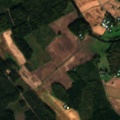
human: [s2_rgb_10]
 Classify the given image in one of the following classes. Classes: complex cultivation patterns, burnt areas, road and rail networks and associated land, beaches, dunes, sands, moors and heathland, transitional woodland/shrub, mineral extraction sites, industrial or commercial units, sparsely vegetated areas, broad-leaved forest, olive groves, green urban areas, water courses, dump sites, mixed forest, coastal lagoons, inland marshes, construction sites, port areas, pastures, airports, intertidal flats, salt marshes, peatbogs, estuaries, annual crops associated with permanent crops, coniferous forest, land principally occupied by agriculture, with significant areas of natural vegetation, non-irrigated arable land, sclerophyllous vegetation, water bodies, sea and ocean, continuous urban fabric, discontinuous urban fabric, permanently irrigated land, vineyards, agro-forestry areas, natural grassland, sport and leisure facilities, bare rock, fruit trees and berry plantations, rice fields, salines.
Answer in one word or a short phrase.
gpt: non-irrigated arable land, land principally occupied by agriculture, with significant areas of natural vegetation, coniferous forest, mixed forest